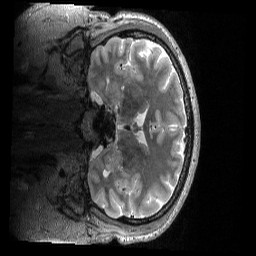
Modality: T2w
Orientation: coronal
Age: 45
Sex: male
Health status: ill
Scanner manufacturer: siemens
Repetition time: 3.2 s
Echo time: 0.566 s